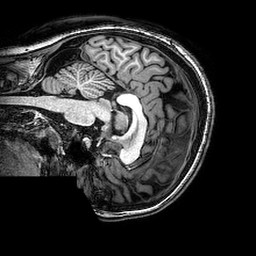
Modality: T1w
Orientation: sagittal
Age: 21
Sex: female
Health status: healthy
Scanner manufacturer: philips
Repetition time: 0.008157 s
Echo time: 0.00373 s